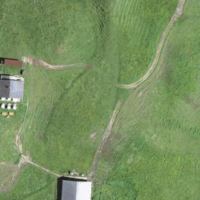
EUNIS habitat code: 26
Species observed at this site:
Phoenicurus ochruros
Succisa pratensis